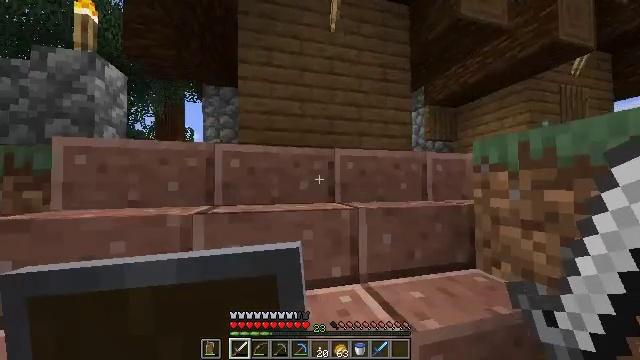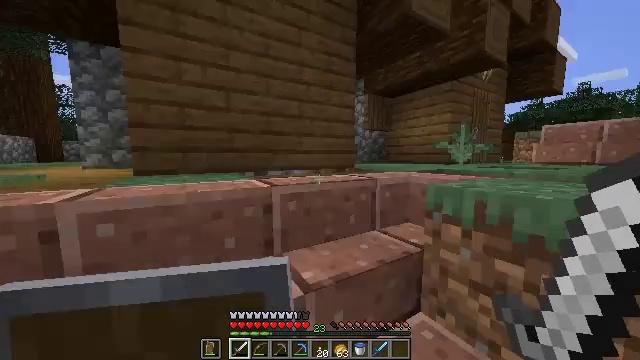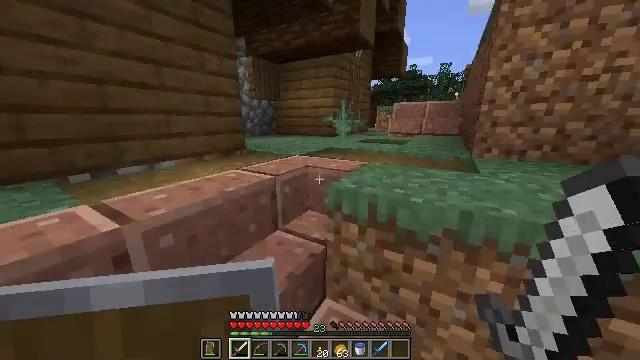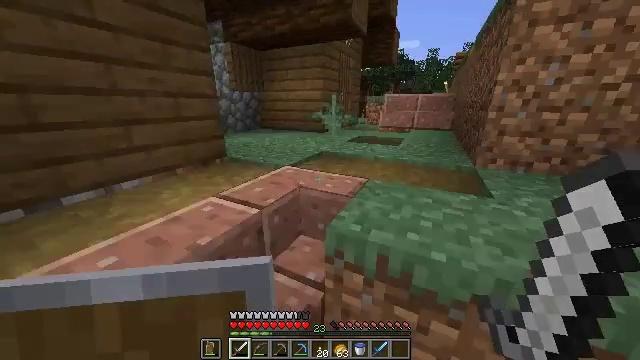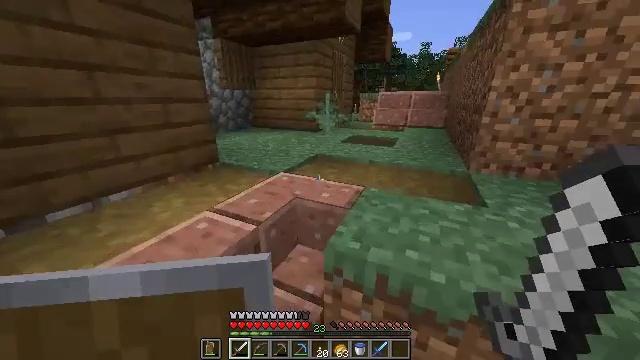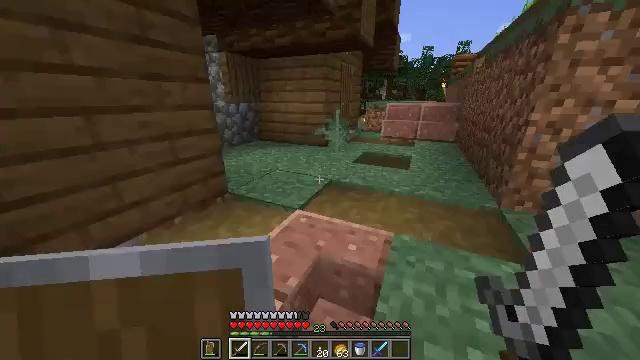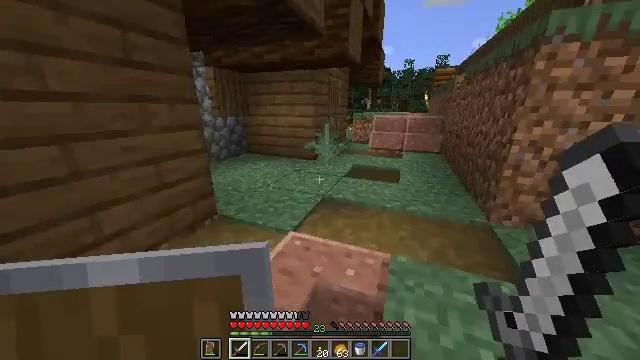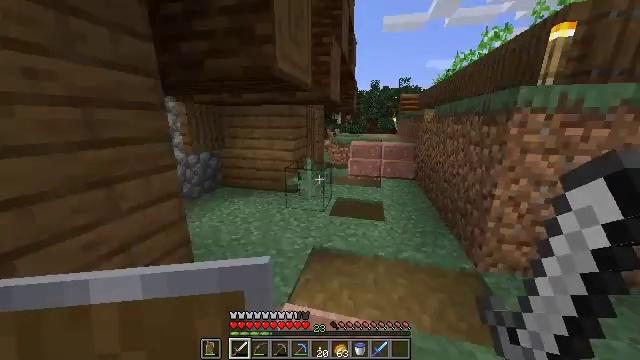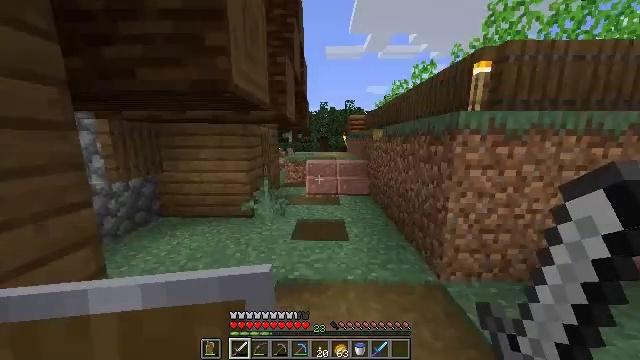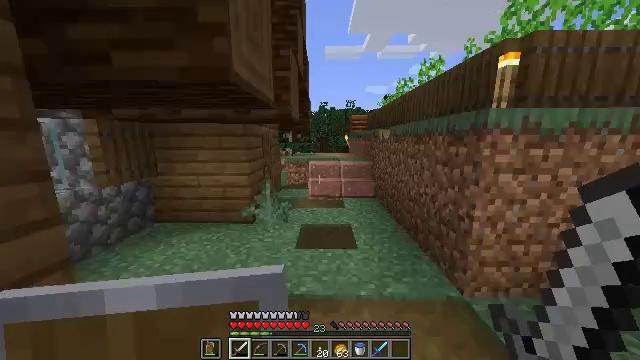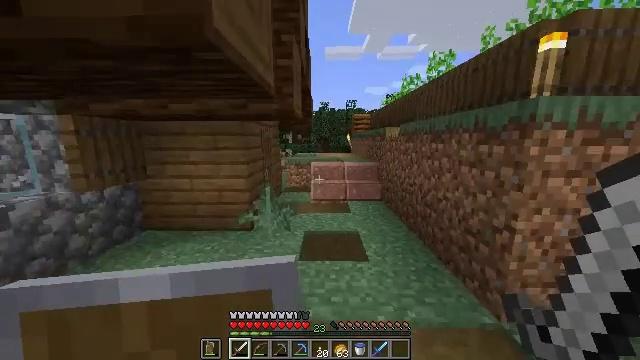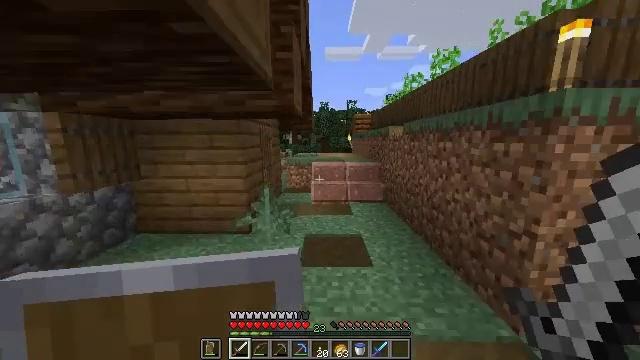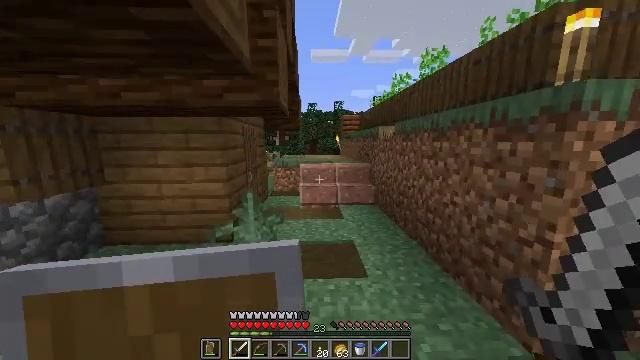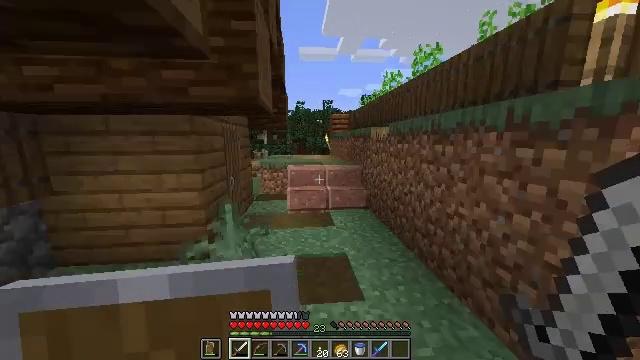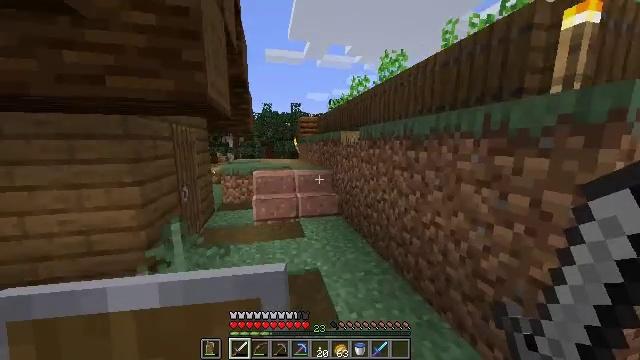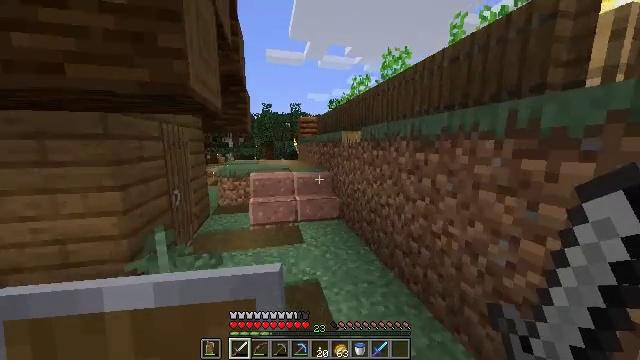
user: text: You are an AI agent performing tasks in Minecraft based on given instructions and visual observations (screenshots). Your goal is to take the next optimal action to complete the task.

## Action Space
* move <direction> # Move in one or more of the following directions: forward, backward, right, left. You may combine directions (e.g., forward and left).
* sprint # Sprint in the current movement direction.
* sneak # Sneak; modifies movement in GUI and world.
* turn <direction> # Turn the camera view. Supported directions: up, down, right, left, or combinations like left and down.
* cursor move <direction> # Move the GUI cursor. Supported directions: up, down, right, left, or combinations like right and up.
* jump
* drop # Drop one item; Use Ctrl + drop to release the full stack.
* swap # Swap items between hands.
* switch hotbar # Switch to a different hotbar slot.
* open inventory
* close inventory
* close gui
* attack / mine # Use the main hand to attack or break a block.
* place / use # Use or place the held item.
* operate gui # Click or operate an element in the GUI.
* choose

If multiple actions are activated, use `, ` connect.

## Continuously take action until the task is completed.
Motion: motion action
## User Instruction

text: Mine beetroots from the garden.
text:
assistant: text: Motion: move forward, turn right and down
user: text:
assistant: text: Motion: move forward, turn right and down
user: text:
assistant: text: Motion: move forward, turn right and down
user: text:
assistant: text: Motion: move forward and move left, turn right and down
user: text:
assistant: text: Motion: move forward and move left
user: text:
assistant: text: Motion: move forward and move left, turn right and up
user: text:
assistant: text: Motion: move forward, turn right and up
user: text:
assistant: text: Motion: move forward, turn right and up
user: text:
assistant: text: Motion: move forward, sprint
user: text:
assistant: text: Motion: move forward, sprint
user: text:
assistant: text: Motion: move forward, sprint
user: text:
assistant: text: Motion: move forward, turn right
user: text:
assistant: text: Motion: move forward, turn right
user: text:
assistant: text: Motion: move forward, turn right
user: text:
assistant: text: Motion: move forward
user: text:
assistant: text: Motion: move forward
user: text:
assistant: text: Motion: move forward
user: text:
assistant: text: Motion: move forward
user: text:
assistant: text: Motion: move forward
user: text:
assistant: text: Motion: move forward, turn right and down
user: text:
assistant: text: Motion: move forward, turn right
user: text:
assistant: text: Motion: move forward
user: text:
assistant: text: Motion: move forward, turn left and down
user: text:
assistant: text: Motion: move forward, turn left
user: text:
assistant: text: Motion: move forward, turn left
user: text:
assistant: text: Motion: move forward, turn left
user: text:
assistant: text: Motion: move forward
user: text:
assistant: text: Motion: move forward, sprint
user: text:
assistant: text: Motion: move forward, sprint
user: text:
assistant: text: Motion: move forward, sprint